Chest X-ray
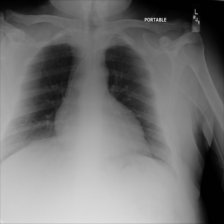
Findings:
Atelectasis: negative
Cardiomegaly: negative
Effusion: negative
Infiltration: negative
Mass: negative
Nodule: negative
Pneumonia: negative
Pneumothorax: negative
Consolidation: negative
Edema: negative
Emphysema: negative
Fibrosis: negative
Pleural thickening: negative
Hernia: negative